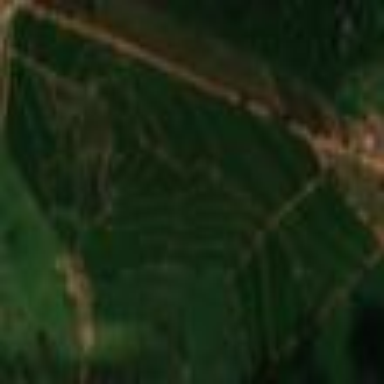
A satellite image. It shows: Farmland used to grow coffee crops.